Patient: sex M, age 44
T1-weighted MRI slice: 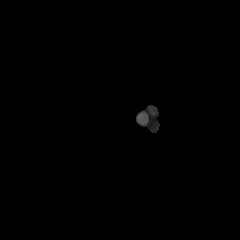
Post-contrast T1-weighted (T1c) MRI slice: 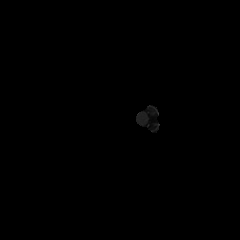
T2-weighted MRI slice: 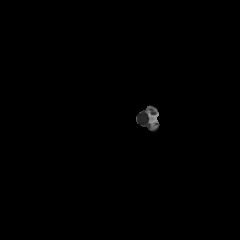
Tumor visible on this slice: no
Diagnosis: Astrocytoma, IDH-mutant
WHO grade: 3